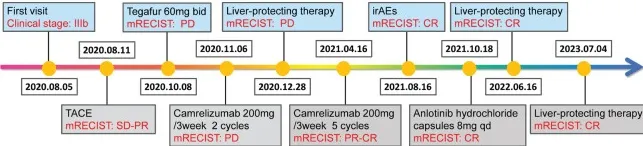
Tumor responses after therapy. (A) Timeline of disease status and corresponding treatment regimens.
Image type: chart (chart)